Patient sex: F
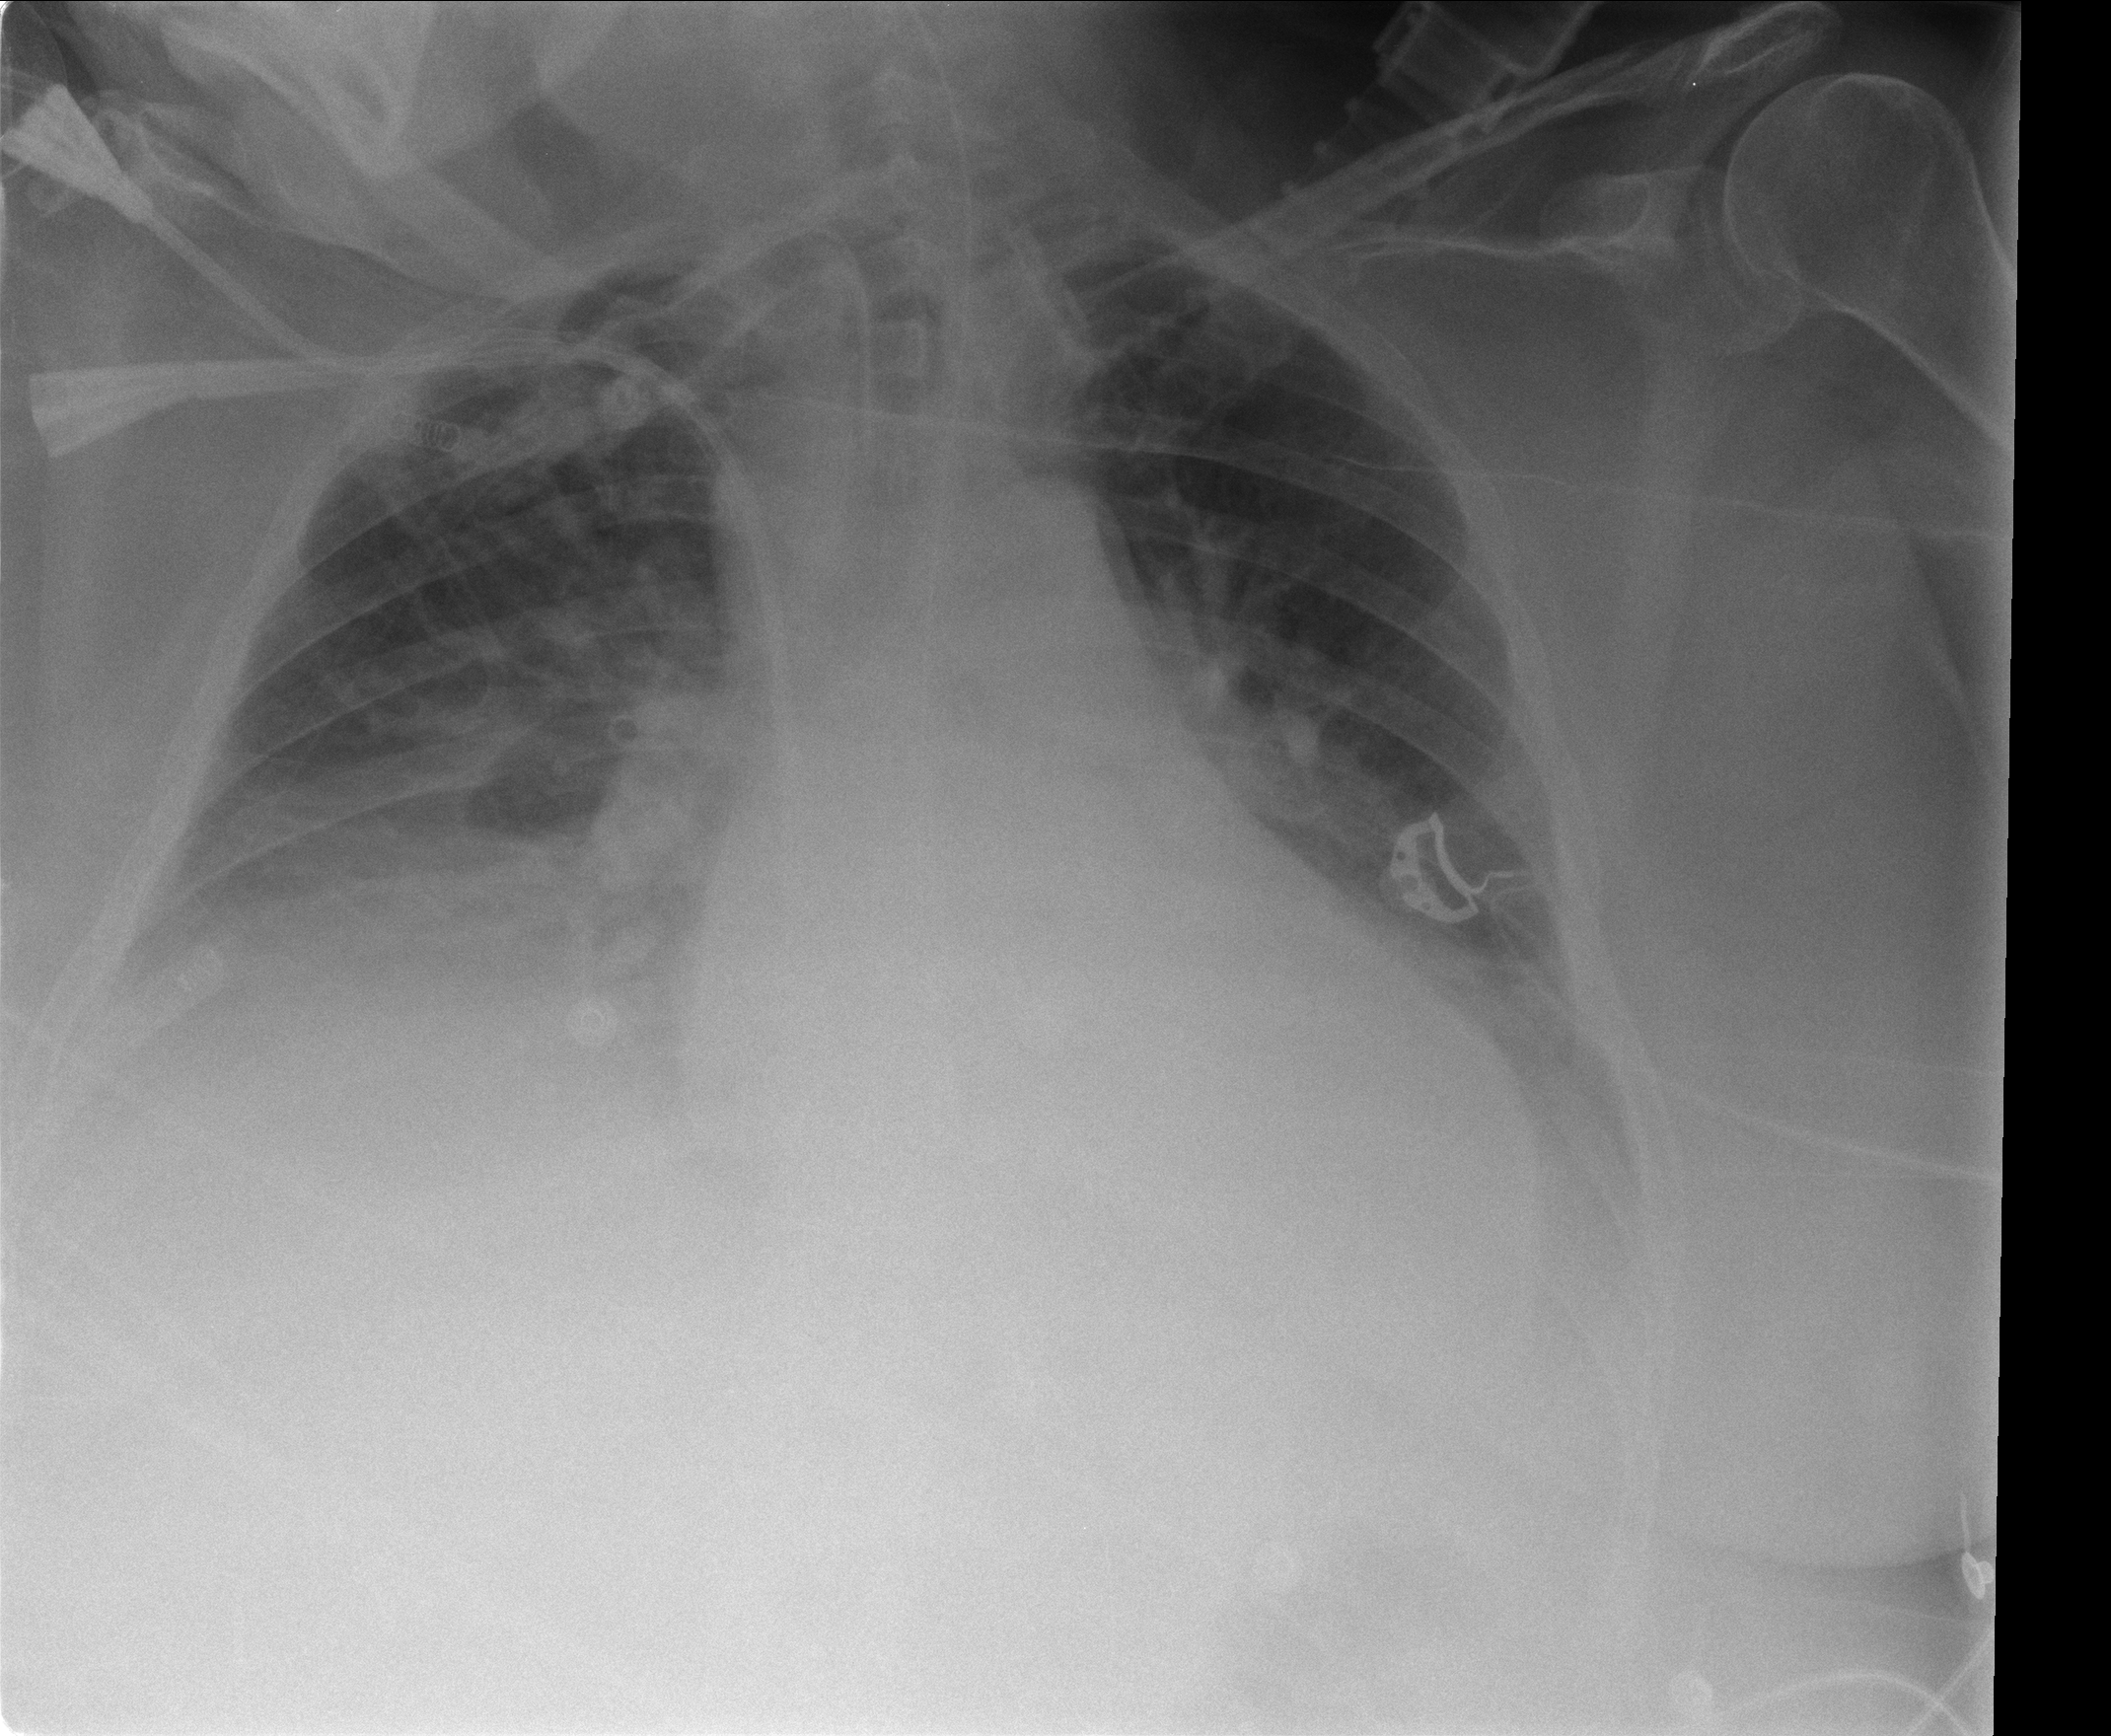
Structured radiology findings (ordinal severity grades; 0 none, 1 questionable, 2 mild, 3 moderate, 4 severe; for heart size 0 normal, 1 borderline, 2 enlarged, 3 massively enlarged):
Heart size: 2
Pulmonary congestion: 2
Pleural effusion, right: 2
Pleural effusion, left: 2
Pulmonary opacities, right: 3
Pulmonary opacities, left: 1
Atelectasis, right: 2
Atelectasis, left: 2